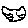
Label: cat